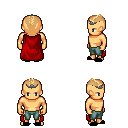
a pixel art fantasy rpg character, male body template, human, tanned skin, red cape, teal pants, light blonde short mohawk hairstyle, iron tiara, black slippers, four views (front, back, left, right), 2x2 character sprite sheet, small pixel art, hard edges, no anti-aliasing